Question: I have a WPF application in which I am attempting to take a screen grab of a WindowsFormsHost control. To do this I am doing a Graphics.CopyFromScreen. On most boxes we have tested on this works perfect, however we have one machine that is not grabbing the right size values. The width and height that are given by WPF do not match the actual width and height of the control. When snooping, the incorrect values show for the ActualWidth and ActualHeight of the control as well. Even further, when I snoop the main window (which is maximized), I get an ActualWidth of 1550 and and ActualHeight of 840, but my screen resolution is 1920x1080. I would understand being a few pixels off for borders, margins, etc, but to have WPF tell me my maximized window is 370 pixels shorter in width than the actual screen just doesn't make sense. Can anyone explain this behaviour?
The following is the code being used to capture an image of the control:
'''
public static Bitmap CreateBitmapFromVisual(this FrameworkElement target)
{
Rect bounds = VisualTreeHelper.GetDescendantBounds(target);
if (bounds.Width == 0 && bounds.Height == 0)
return null;
System.Windows.Point p0 = target.PointToScreen(bounds.TopLeft);
System.Drawing.Point p1 = new System.Drawing.Point((int) p0.X, (int) p0.Y);
Bitmap image = new Bitmap((int)bounds.Width, (int)bounds.Height);
Graphics imgGraphics = Graphics.FromImage(image);
imgGraphics.CopyFromScreen(p1.X, p1.Y, 0, 0, new System.Drawing.Size((int) bounds.Width, (int) bounds.Height));
return image;
}
'''
Here is an image to better describe what I'm talking about:

As you can see, snoop is saying that the actualwidth and actualheight of the WindowsFormsHost is 486x336. Any debug information I log says the same thing. However, when I Print Screen and crop to the control in paint, the actual size is 608x423, a sizeable difference.
As a further update, it seems like the width given by wpf is roughly 80% of the actual width. This is true for both the control and the window.
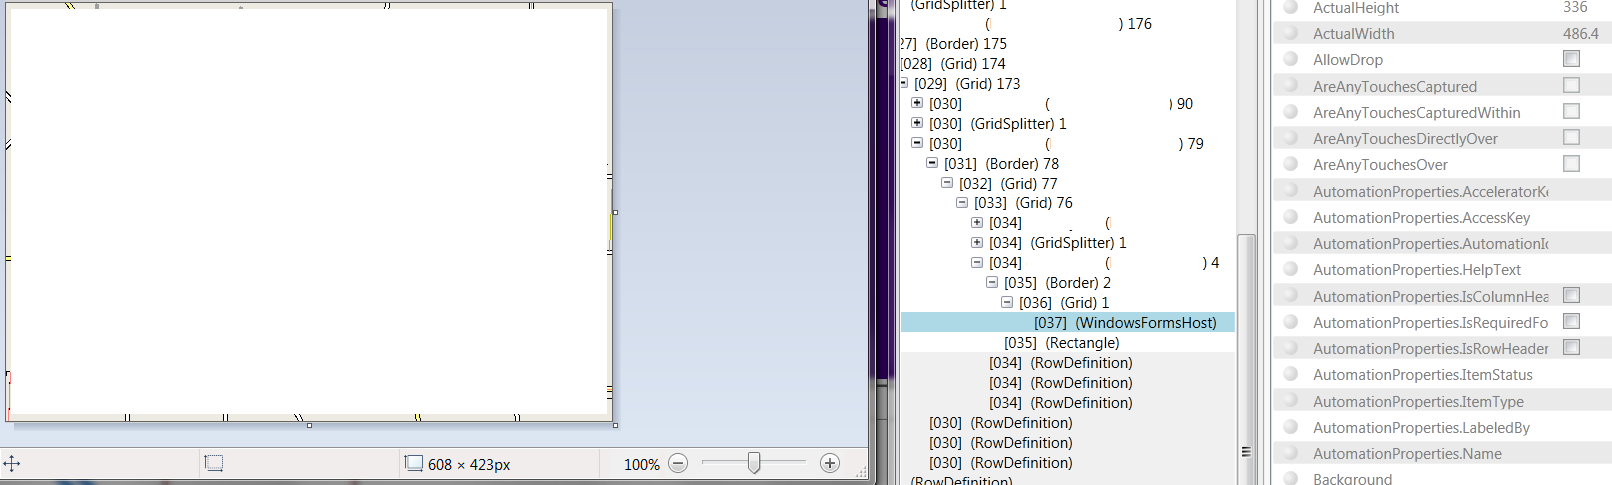
Answer: Have you looked at your DPI settings for your display?
To do this go to Control Panel - Display and select Set custom text size (DPI). In the dialog that opens you will see a scale to percentage. If it is not set at 100% then try this. This could be your issue.